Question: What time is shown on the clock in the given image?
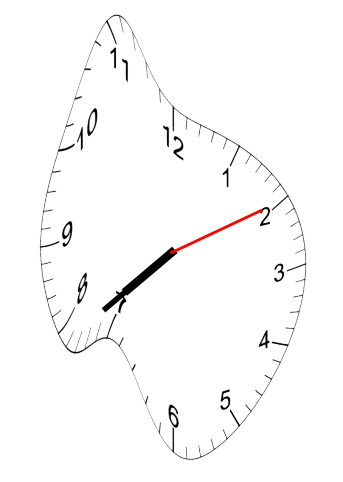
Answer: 07:38:10